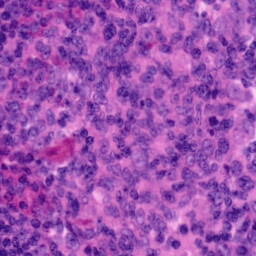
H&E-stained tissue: Tonsil